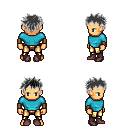
a pixel art fantasy rpg character, male body template, human, tanned skin, teal long-sleeve shirt, gold greaves, gray bedhead hairstyle, leather bracers, maroon shoes, four views (front, back, left, right), 2x2 character sprite sheet, small pixel art, hard edges, no anti-aliasing